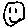
Label: smiley face